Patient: sex M, age 29
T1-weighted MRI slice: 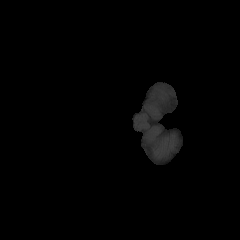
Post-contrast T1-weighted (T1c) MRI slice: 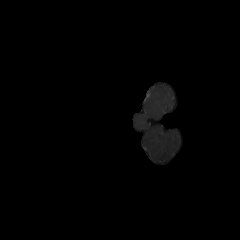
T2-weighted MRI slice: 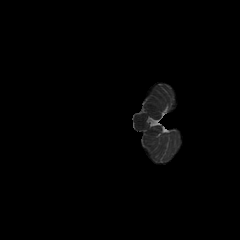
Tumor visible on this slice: no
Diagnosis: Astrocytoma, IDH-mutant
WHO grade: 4